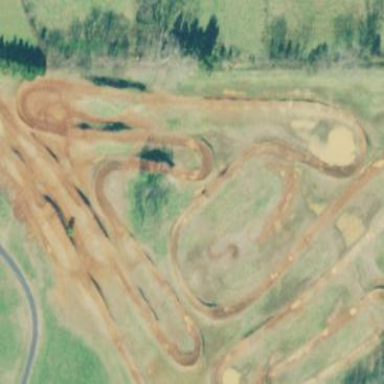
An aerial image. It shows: Unpaved motocross raceway.